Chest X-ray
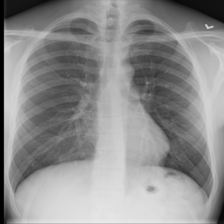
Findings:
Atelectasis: negative
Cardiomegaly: negative
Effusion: negative
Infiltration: negative
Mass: negative
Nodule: negative
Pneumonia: negative
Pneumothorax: negative
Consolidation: negative
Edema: negative
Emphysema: negative
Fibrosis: negative
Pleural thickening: negative
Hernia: negative